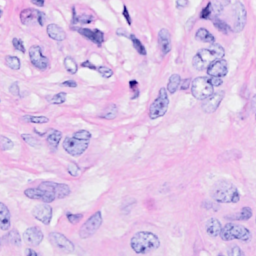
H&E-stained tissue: Breast